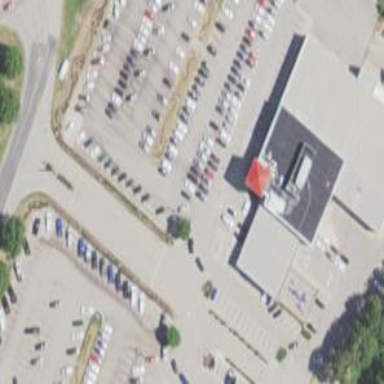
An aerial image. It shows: Commercial building.